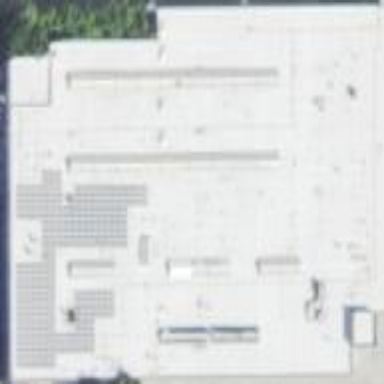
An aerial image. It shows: Commercial building housing storage rental shop.